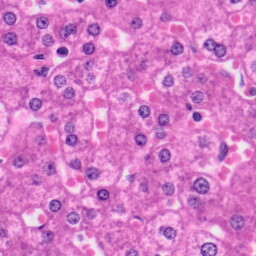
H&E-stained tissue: Liver